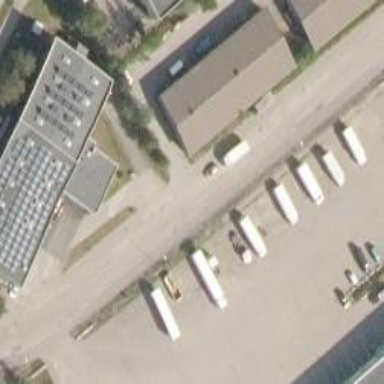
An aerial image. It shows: Industrial building.